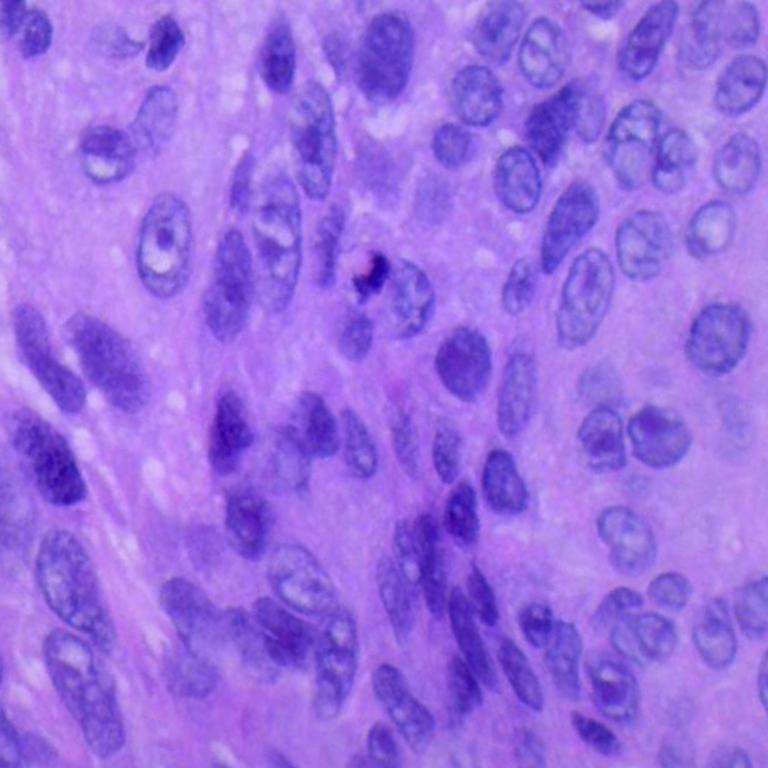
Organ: lung
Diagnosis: squamous carcinomas